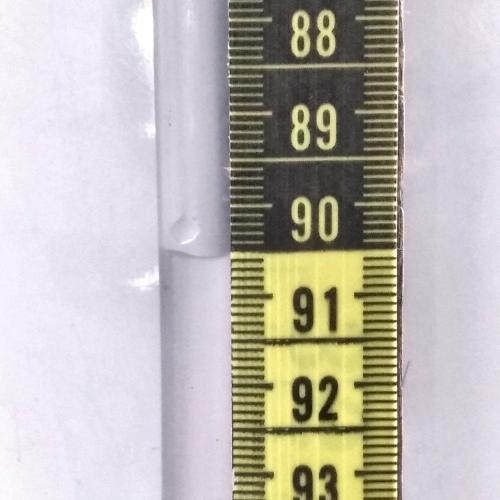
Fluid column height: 90.6 cm